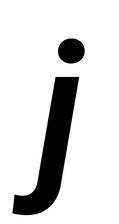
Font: Roboto-Italic_SemiBold_Italic